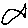
Label: fish